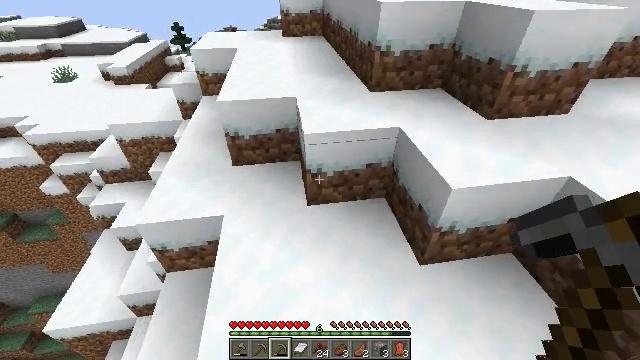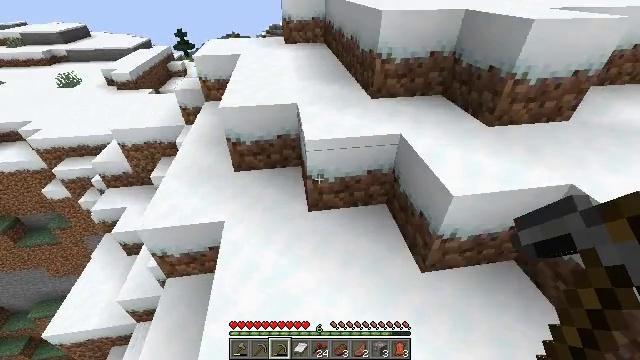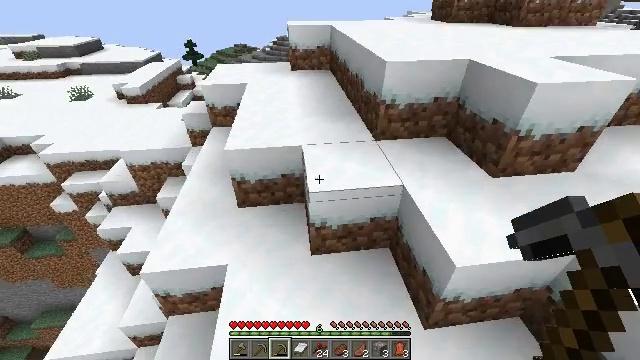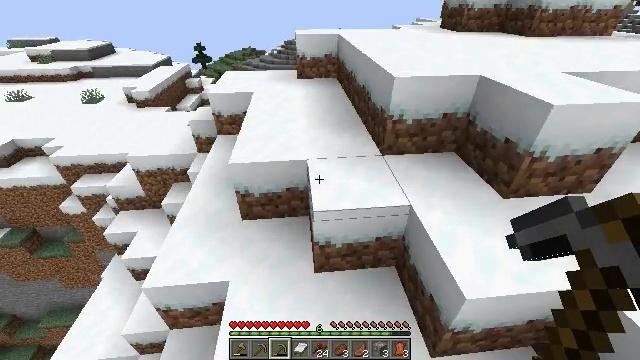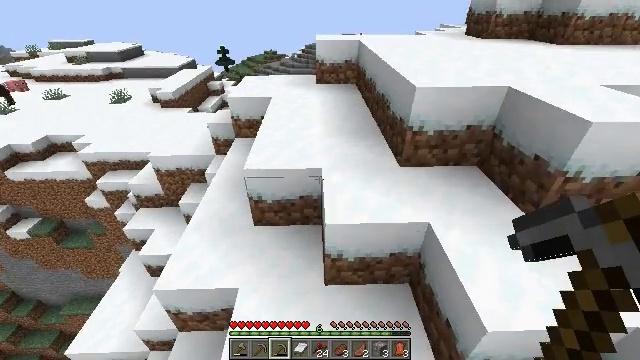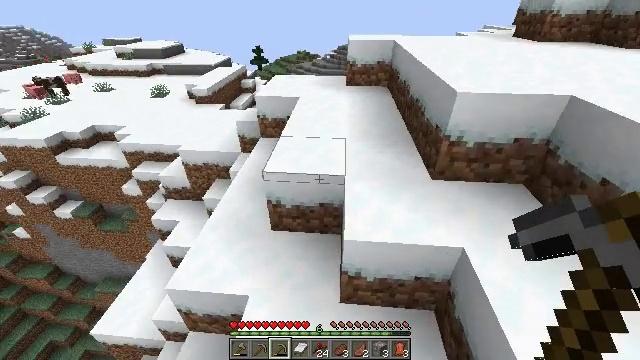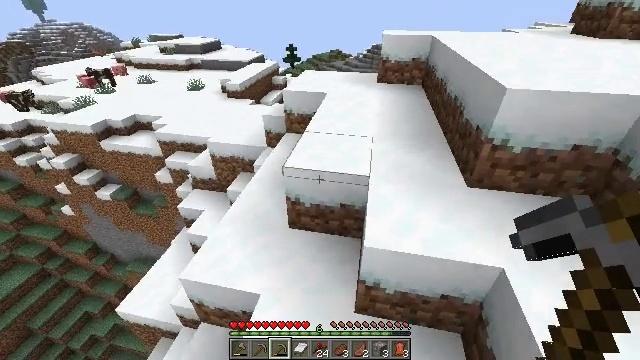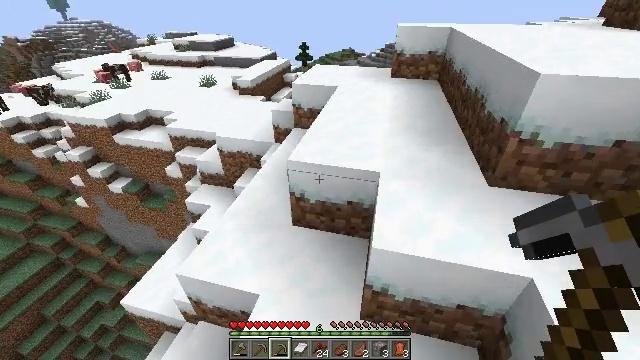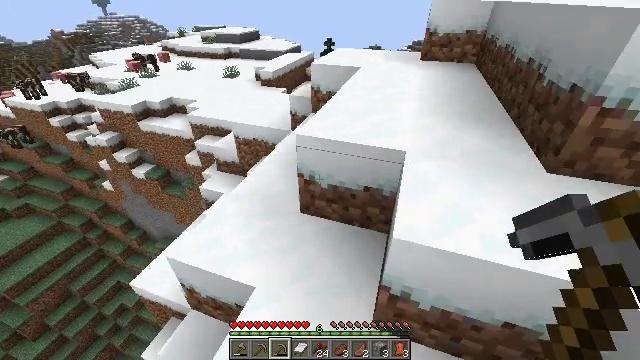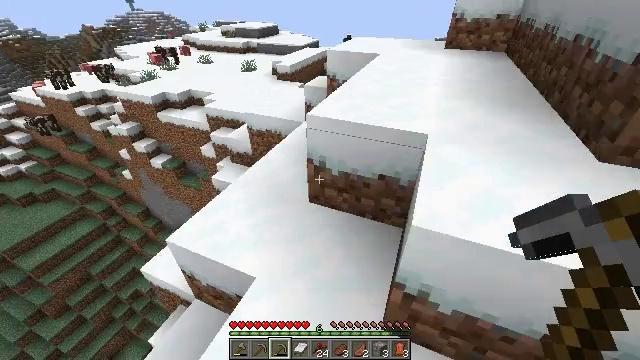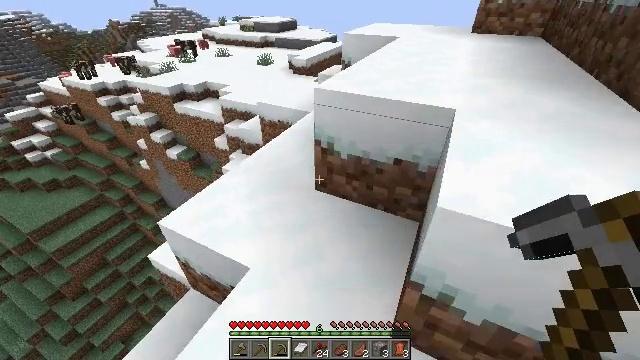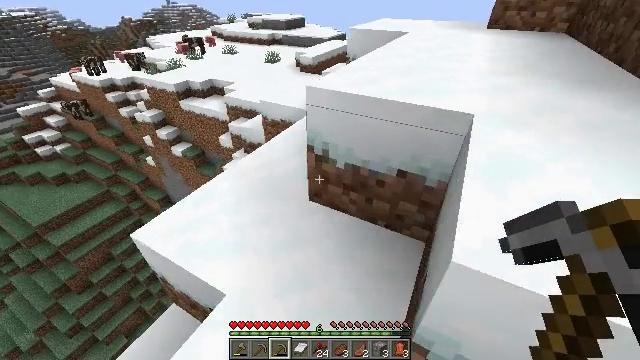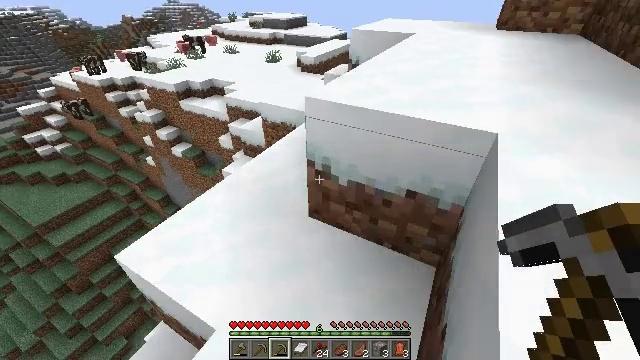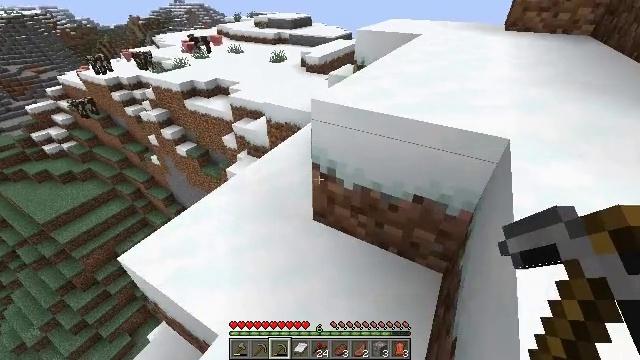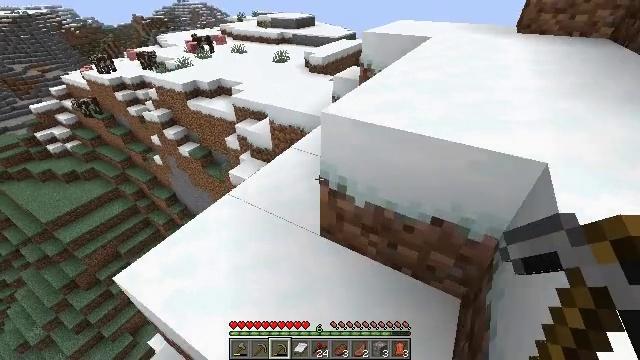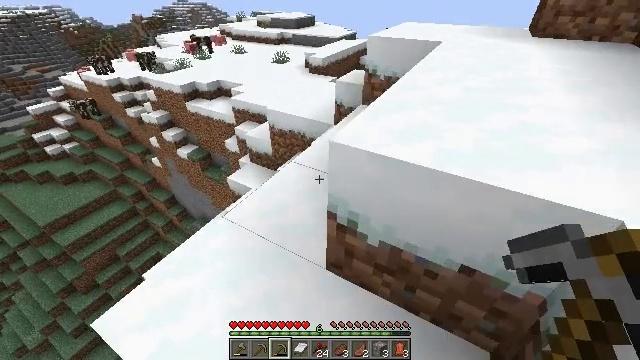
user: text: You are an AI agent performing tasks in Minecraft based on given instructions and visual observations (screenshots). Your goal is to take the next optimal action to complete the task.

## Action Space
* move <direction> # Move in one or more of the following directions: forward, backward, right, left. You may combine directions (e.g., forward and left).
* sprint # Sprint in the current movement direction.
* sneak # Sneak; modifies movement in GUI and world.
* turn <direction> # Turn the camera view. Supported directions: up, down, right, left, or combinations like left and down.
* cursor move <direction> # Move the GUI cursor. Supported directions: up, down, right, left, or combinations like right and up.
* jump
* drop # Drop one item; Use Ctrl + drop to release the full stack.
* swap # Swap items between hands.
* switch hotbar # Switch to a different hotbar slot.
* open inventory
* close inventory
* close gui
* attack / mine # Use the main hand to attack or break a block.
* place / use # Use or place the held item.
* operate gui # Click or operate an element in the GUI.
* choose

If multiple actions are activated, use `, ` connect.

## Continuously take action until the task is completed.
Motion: motion action
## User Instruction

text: Gather the mushroom stem from a big mushroom.
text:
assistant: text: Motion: move forward, turn up, jump
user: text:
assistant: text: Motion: move forward, turn left and up, jump
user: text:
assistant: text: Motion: move forward, turn left, jump
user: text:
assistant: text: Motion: move forward, turn left
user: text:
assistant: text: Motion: move forward, turn left
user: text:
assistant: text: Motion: move forward, turn left
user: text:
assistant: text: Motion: move forward, turn left
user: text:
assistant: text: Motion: move forward, turn left
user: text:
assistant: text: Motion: move forward, turn left
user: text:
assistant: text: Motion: move forward, turn left
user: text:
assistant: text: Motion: move forward, turn left
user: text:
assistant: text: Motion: move forward
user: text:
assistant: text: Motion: move forward
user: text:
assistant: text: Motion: move forward
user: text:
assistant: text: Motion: move forward
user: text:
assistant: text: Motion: move forward
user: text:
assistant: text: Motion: move forward
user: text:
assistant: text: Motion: move forward
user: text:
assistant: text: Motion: move forward
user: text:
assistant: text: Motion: move forward
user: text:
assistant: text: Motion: move forward
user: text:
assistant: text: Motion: move forward
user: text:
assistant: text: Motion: move forward
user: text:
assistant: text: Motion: move forward, turn right
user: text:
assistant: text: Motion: move forward, turn right
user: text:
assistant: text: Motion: move forward, turn right
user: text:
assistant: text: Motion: move forward, turn right
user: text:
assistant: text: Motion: move forward, turn right
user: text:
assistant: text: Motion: move forward, turn right
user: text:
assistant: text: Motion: move forward